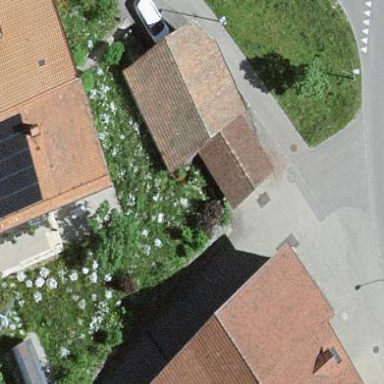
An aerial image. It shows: Garage.